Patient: sex F, age 82
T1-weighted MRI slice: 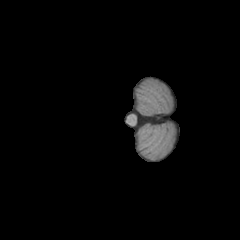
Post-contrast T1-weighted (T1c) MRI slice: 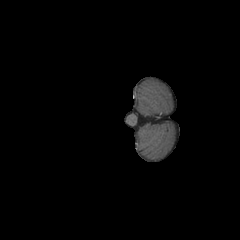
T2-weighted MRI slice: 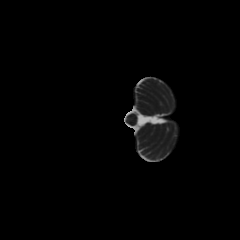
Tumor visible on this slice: no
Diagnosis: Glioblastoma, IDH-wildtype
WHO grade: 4